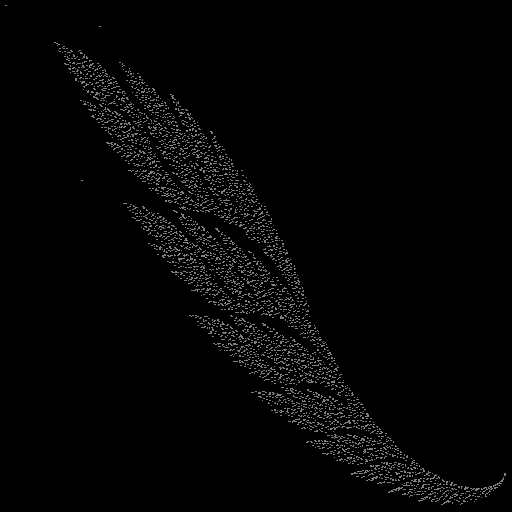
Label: snail